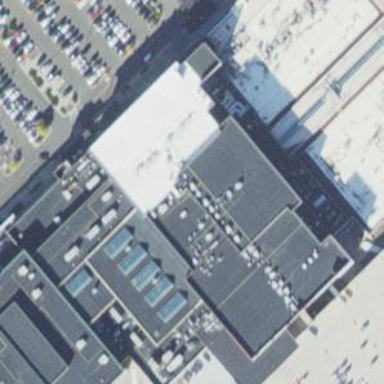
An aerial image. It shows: Cinema.